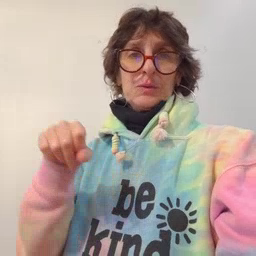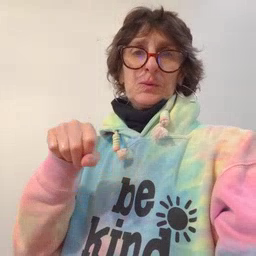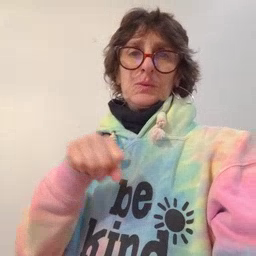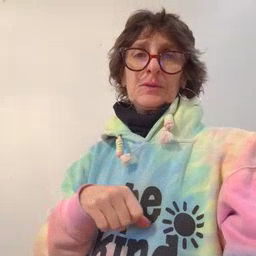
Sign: shoe